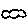
Label: cloud